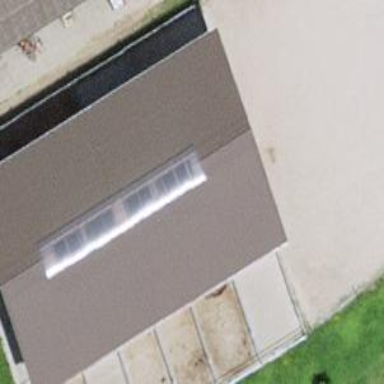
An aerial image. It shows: Farm auxiliary building.